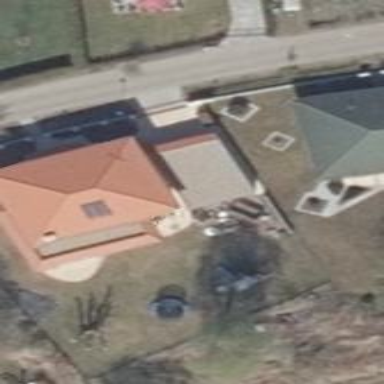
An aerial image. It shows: House with hipped roof. The roof is oriented along the building.